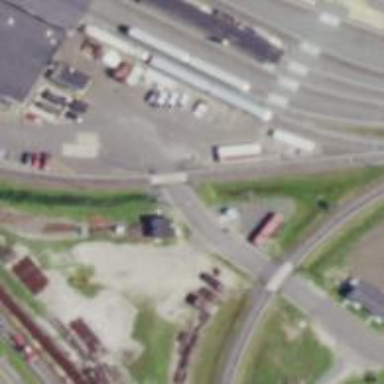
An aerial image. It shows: Railway service station.